Question: I have a rails app . I have created a sessionscontroller and want to redirect to users page '/users' once the user signs in. But the redirect doesnt seem to be happening.
'''
class SessionsController < ApplicationController
def create
user = User.find_or_create_by_fbid(params[:user][:fbid]) #...Success
user.update_attributes(params[:user]) #....Sucess
sign_in(user) # ....This occurs successfully
redirect_to users_path # .... Redirect doesnt occur on the browser side
end
end
'''
The sign_in method is defined inside the Application Controller
'''
class ApplicationController < ActionController::Base
def sign_in(user)
session[:fbid] = user.fbid
@current_user = user
end
end
'''
Server Logs below . The redirect actually seems to be happening on the server side . But I do not see any change on the client side. The browser doesnt change page.

The UsersController
'''
class UsersController < ApplicationController
def index
@users = User.all
respond_to do |format|
format.html # index.html.erb
format.xml { render :xml => @users }
end
end
end
'''
Original Ajax Post -
'''
$.post("/sessions",{user:{name:profile.name, email:profile.email,fbid:profile.id}});
'''
The redirect occurs successfully if I use a javascript redirect statement inside the $post() as a callback function .
'''
$.post("/sessions",{user:{name:profile.name, email:profile.email,fbid:profile.id}},function( data ) {
window.location="/users";
}
);
'''
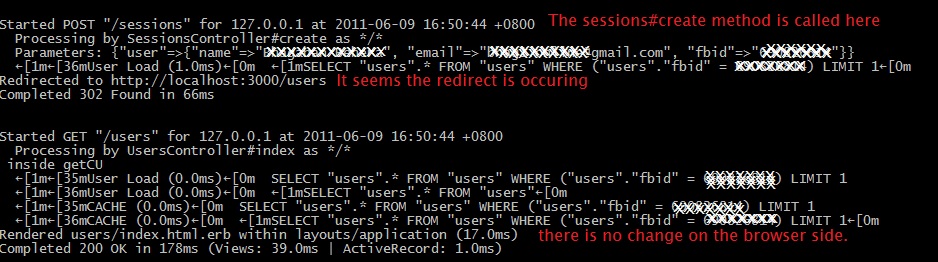
Answer: You need to handle the response's redirection in an ajax query. Normally the browser handles, but it won't with ajax.
From this <URL>
'''
var params = {user:{name:profile.name, email:profile.email,fbid:profile.id}};
$.ajax({
type: "POST",
url: "/sessions",
data: params,
dataType: "json",
success: function(data, textStatus) {
if (data.redirect) {
// data.redirect contains the string URL to redirect to
window.location.href = data.redirect;
}
else {
// data.form contains the HTML for the replacement form
$("#login_form").replaceWith(data.form);
}
}
'''
});